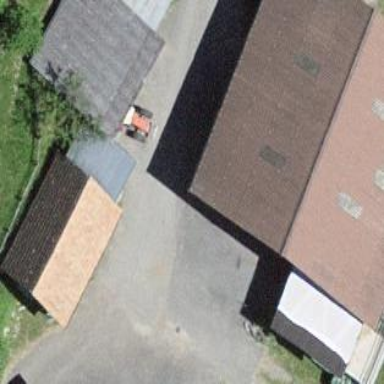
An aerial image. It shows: Shed.